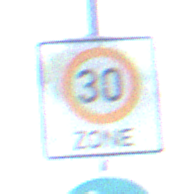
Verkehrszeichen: BeginnZone30
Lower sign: Gehweg
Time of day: MorningAfternoon
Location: Outdoor (Special)
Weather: Clear
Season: NotSpecified
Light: Natural